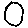
Label: circle